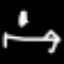
Label: bed